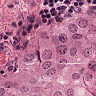
Metastatic tissue present: yes